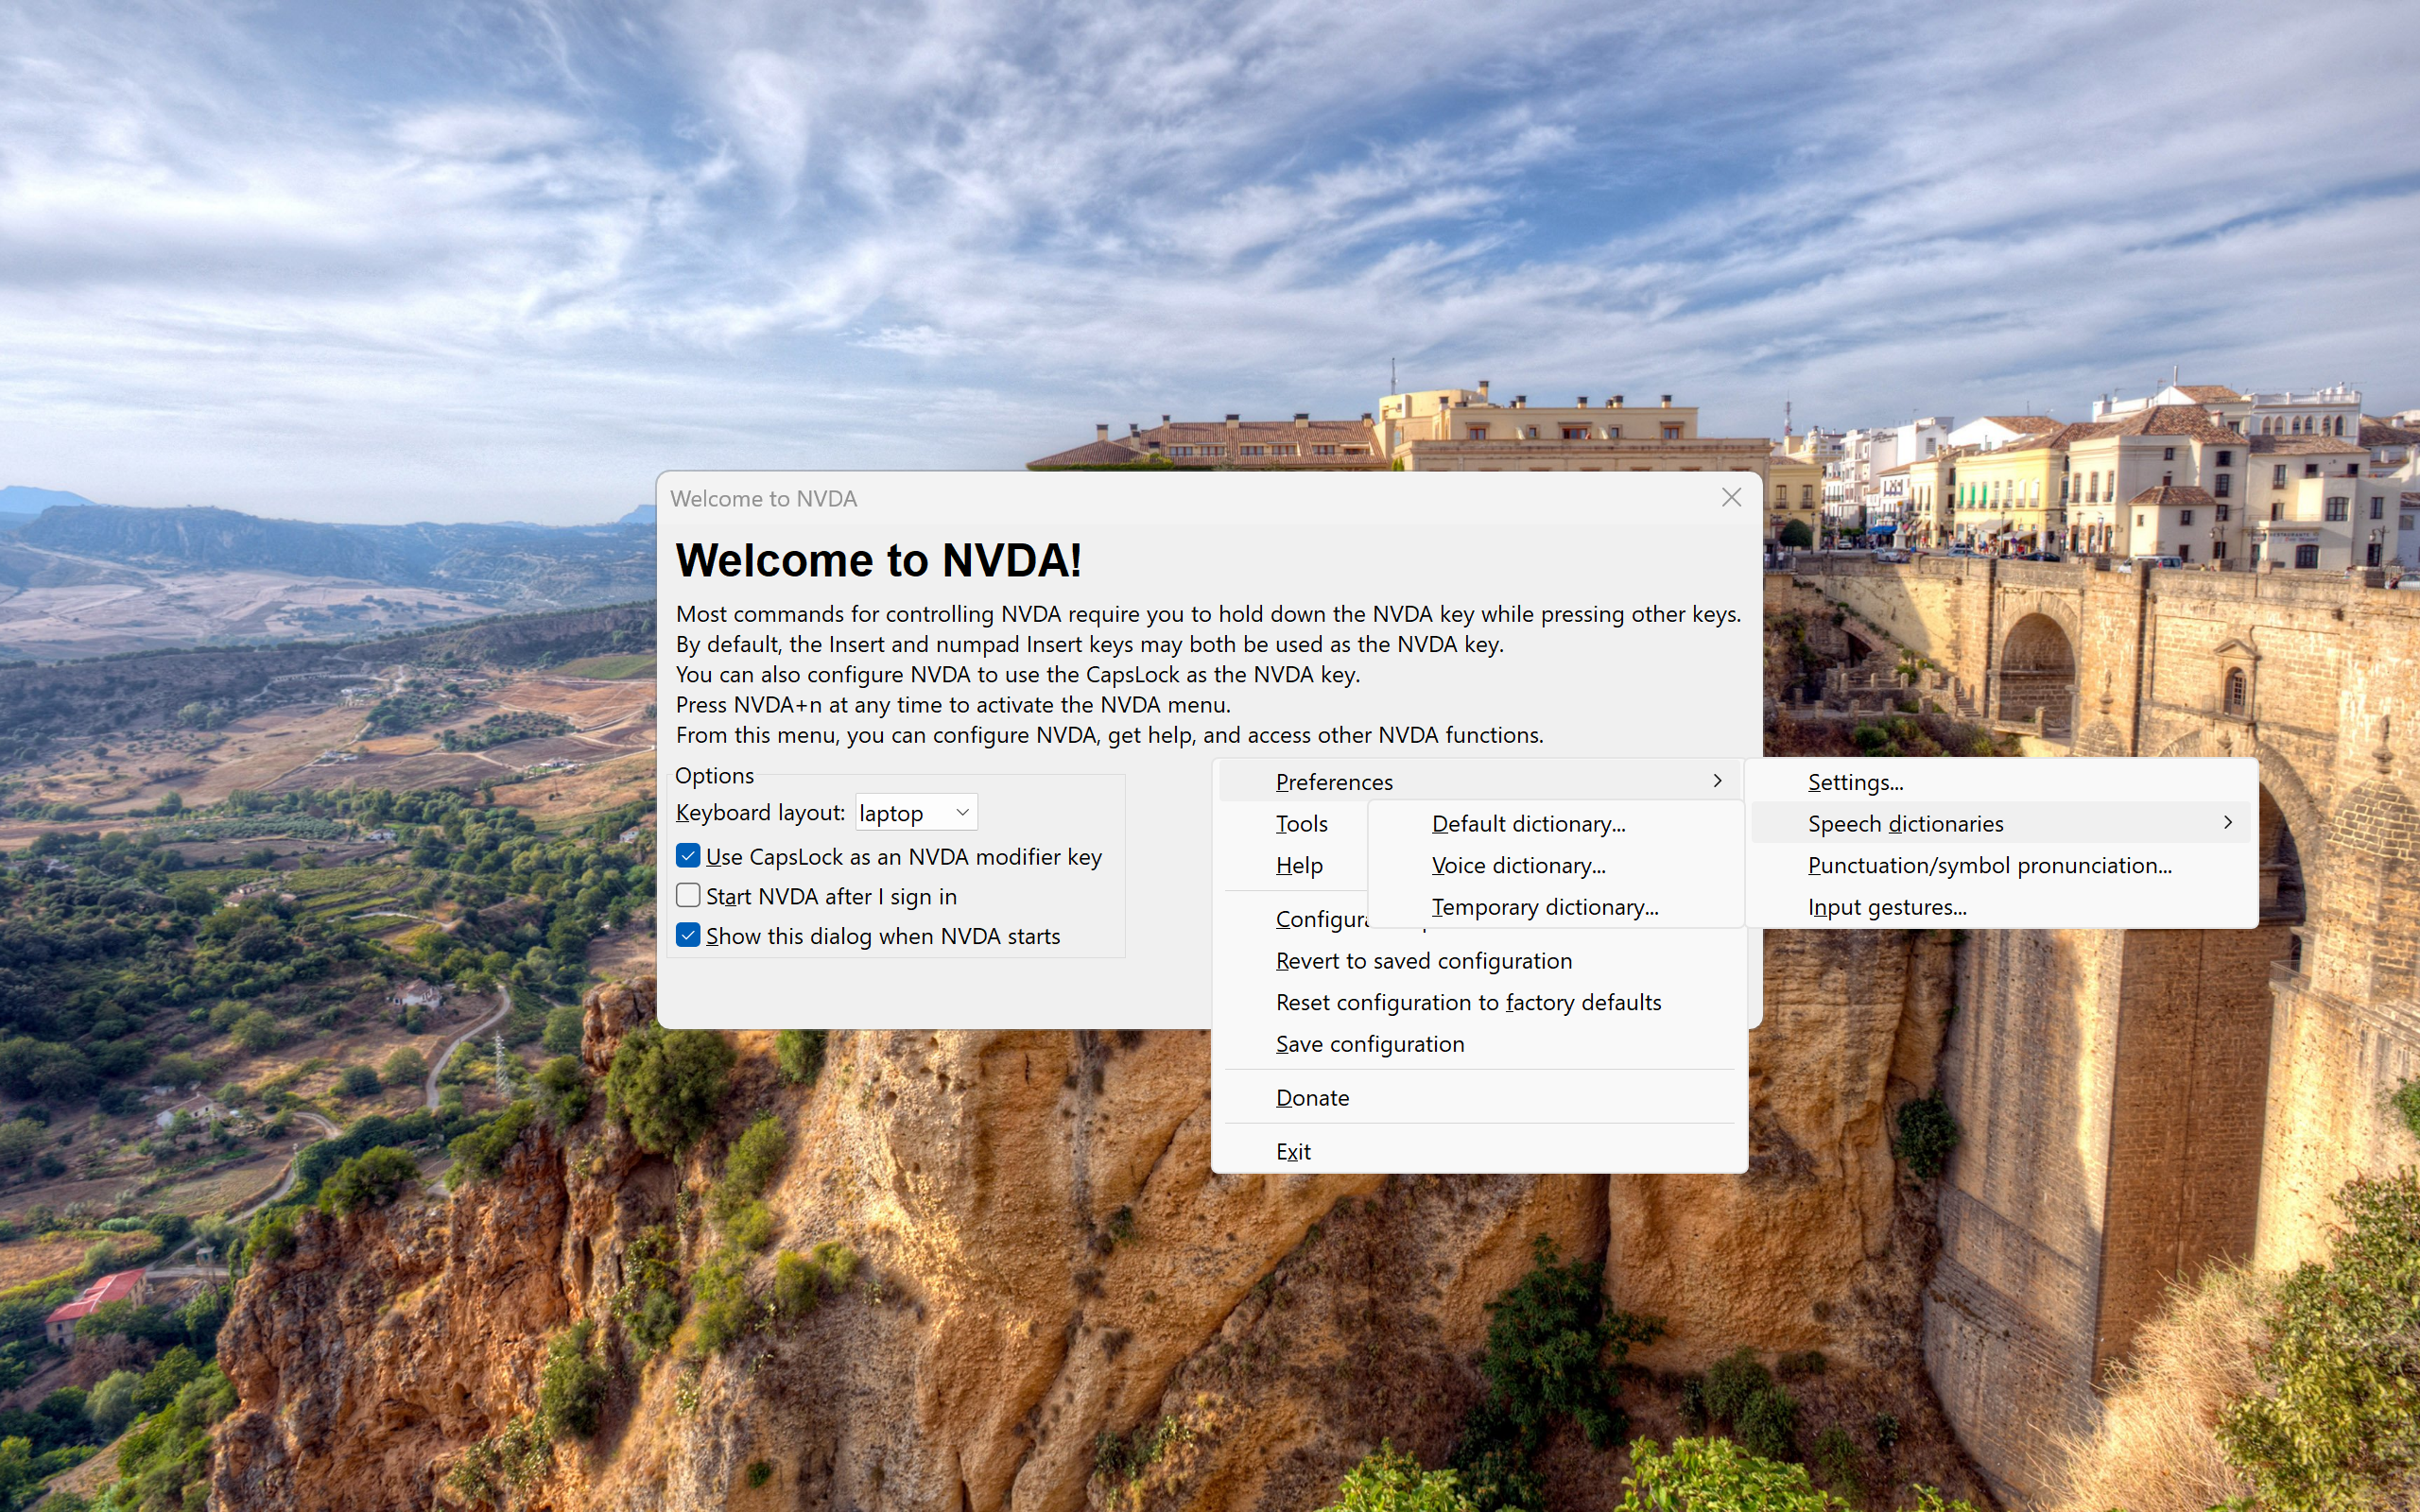
UI elements on screen:
"Desktop - window"
"Speech dictionaries - window"
"Speech dictionaries - menu"
"Default dictionary... - menu item"
"Voice dictionary... - menu item"
"Temporary dictionary... - menu item"
"Preferences - window"
"Preferences - menu"
"Settings... - menu item"
"Speech dictionaries - menu item"
"Punctuation/symbol pronunciation... - menu item"
"Input gestures... - menu item"
"Context - window"
"NVDA - menu"
"Preferences - menu item"
"Tools - menu item"
"Help - menu item"
"separator"
"Configuration profiles... - menu item"
"Revert to saved configuration - menu item"
"Reset configuration to factory defaults - menu item"
"Save configuration - menu item"
"separator"
"Donate - menu item"
"separator"
"Exit - menu item"
"window"
"Welcome to NVDA - window"
"title bar - value: Welcome to NVDA"
"Close - button - Closes the window"
"Welcome to NVDA - dialog - Welcome to NVDA!
Most commands for controlling NVDA require you to hol..."
"Welcome to NVDA! - window"
"Welcome to NVDA! - text"
"Most commands for controlling NVDA require you to hold down the NVDA key while pressing other key..."
"Options - window"
"Options - grouping"
"Keyboard layout: - window"
"Keyboard layout: - text"
"Keyboard layout: - window"
"Keyboard layout: - combo box - value: laptop"
"Keyboard layout: - text - value: laptop"
"Open - button"
"Use CapsLock as an NVDA modifier key - window"
"Use CapsLock as an NVDA modifier key - check box"
"Start NVDA after I sign in - window"
"Start NVDA after I sign in - check box"
"Show this dialog when NVDA starts - window"
"Show this dialog when NVDA starts - check box"
"OK - window"
"OK - button"
"window"